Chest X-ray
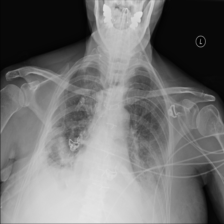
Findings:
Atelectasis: negative
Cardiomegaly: negative
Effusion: negative
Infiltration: negative
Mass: negative
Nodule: negative
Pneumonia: negative
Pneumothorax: negative
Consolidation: negative
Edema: negative
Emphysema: negative
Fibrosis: negative
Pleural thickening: negative
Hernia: negative